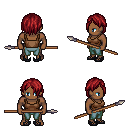
a pixel art fantasy rpg character, male body template, human, dark skin, brown pirate shirt, teal pants, brunette bangs hairstyle, ghillies, spear, four views (front, back, left, right), 2x2 character sprite sheet, small pixel art, hard edges, no anti-aliasing